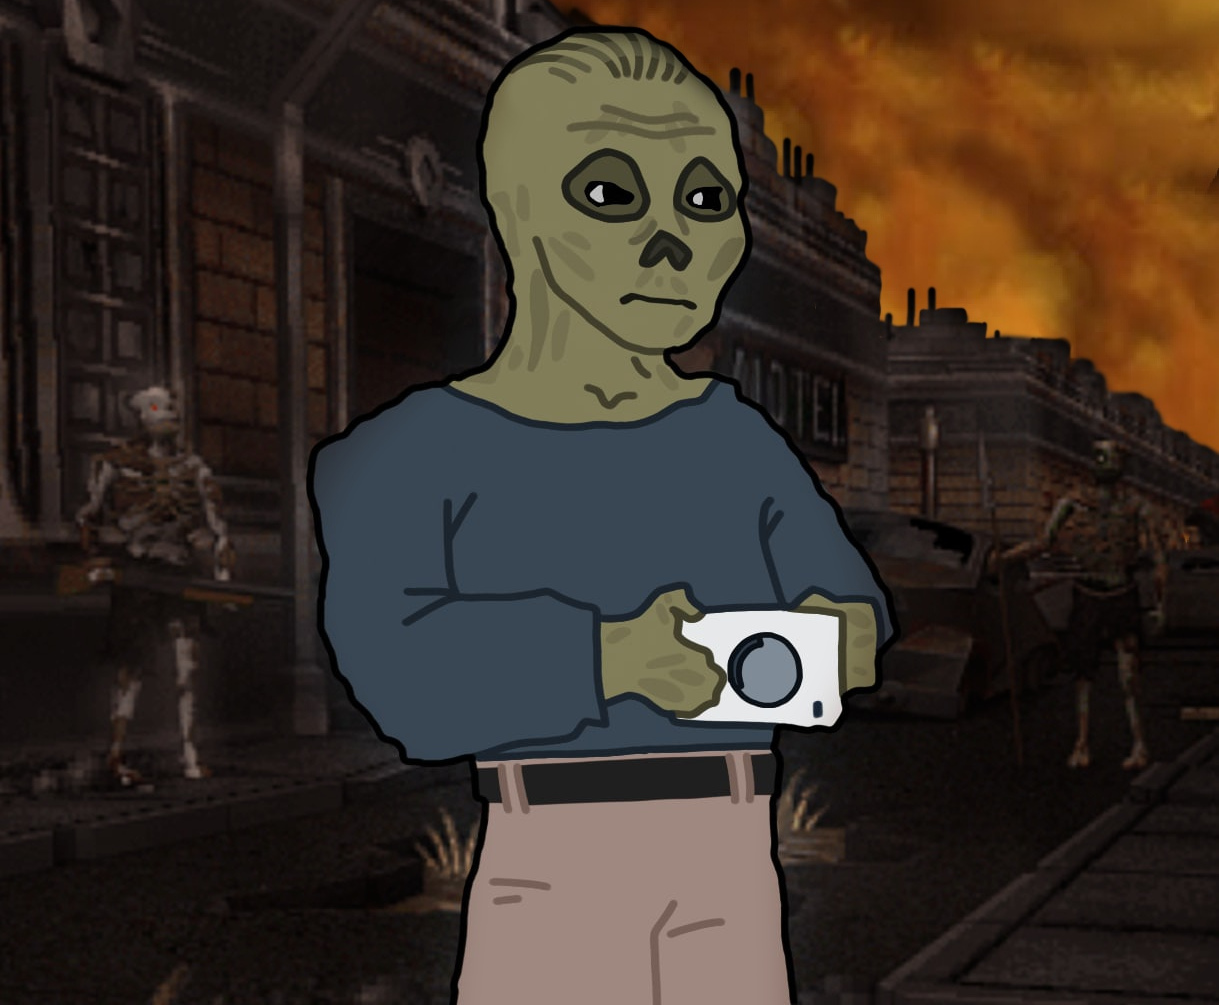
Label: 5_Wojak_with_Background